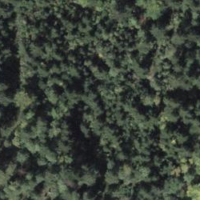
EUNIS habitat code: 43
Species observed at this site:
Nymphalis antiopa